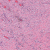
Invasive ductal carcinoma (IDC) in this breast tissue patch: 0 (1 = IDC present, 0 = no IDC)